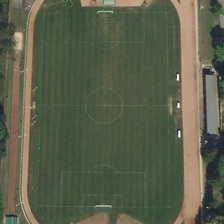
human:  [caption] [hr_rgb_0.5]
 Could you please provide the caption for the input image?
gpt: many green trees are in two sides of a playground .

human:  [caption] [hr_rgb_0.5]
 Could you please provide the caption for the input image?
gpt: many green trees are in two sides of a playground .

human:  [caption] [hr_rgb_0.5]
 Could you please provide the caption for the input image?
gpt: many green trees are in two sides of a playground .

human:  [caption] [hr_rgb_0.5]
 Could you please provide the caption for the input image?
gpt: many green trees are in two sides of a playground .

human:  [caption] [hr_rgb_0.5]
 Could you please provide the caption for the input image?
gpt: many green trees are in two sides of a playground .